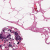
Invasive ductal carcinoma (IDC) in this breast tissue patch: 0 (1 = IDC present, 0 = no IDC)